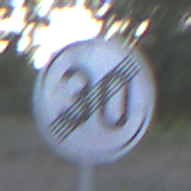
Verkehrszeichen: EndeGeschwindigkeit30
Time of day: SunriseSunset
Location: Outdoor (Urban)
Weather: Clear
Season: NotSpecified
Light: Natural